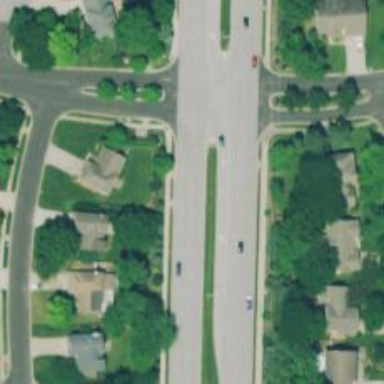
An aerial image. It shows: Road with dash markings.